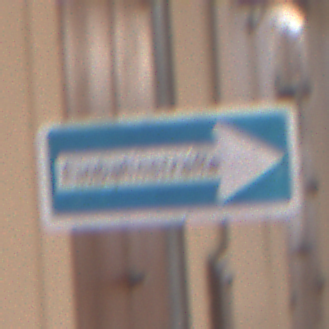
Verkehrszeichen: EinbahnstrasseRechtsweisend
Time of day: Midday
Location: Outdoor (Urban)
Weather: PartlyCloudy
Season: NotSpecified
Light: Natural